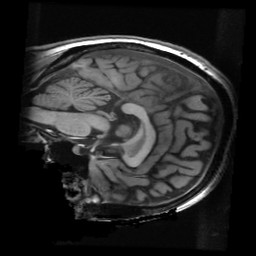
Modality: T1w
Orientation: sagittal
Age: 30
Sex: male